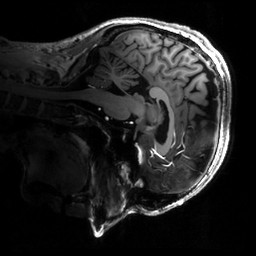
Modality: T1w
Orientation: sagittal
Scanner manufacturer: siemens
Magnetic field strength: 6.98 T
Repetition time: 2.25 s
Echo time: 0.00201 s